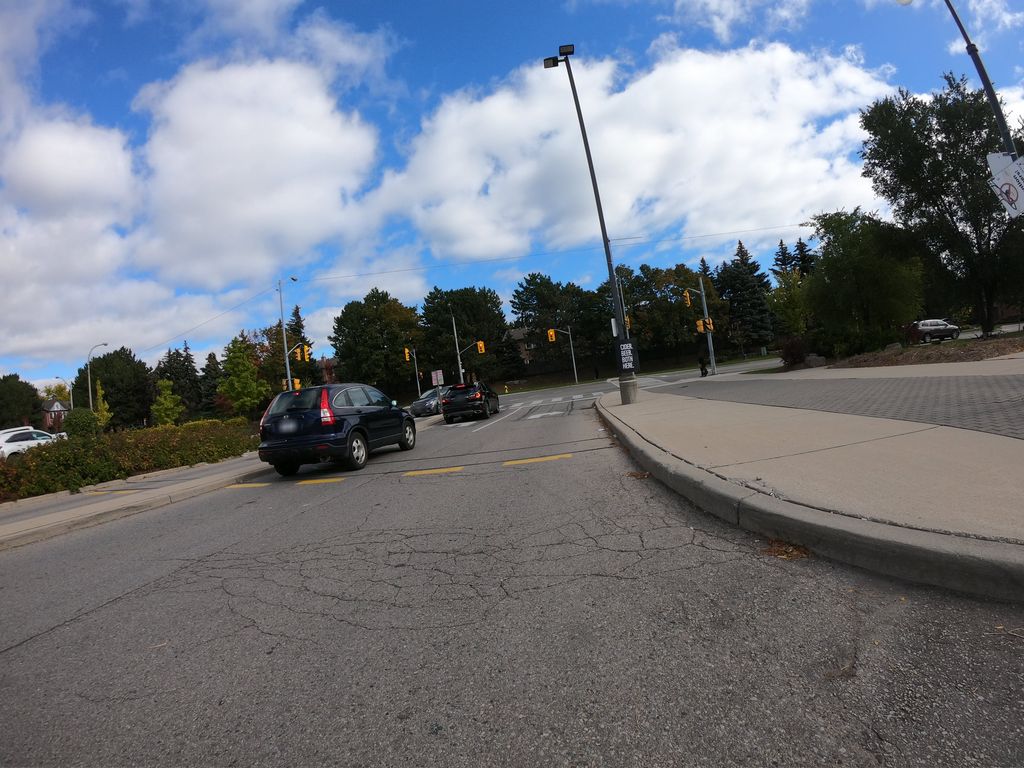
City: toronto